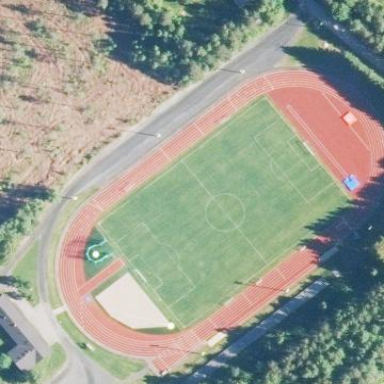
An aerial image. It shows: Paved athletics track on leisure land.